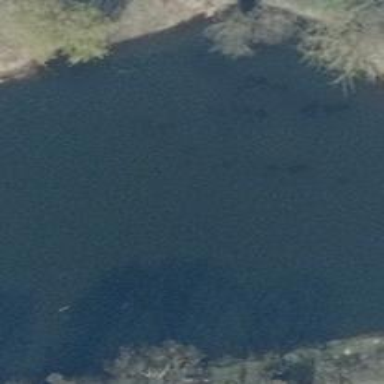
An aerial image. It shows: Pond with natural water.